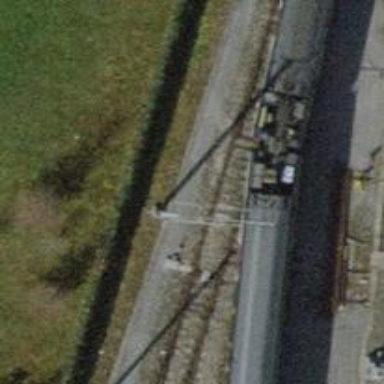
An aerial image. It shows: Single-track electrified railway siding with contact line for service.